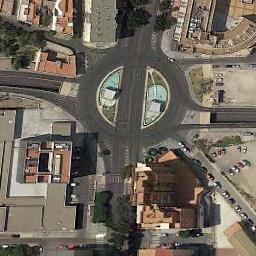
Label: roundabout